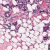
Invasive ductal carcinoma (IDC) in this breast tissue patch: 0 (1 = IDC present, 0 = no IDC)